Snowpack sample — Buffalo Mountain, Silverthorne, Colorado, USA (1/25/25, 10:11 AM MST)
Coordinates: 39.6222, -106.1139
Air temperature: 22 °F
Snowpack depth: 110 cm
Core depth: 40 cm
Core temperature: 46.4 °F
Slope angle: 12°, slope face: 102°
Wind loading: high
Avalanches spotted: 0
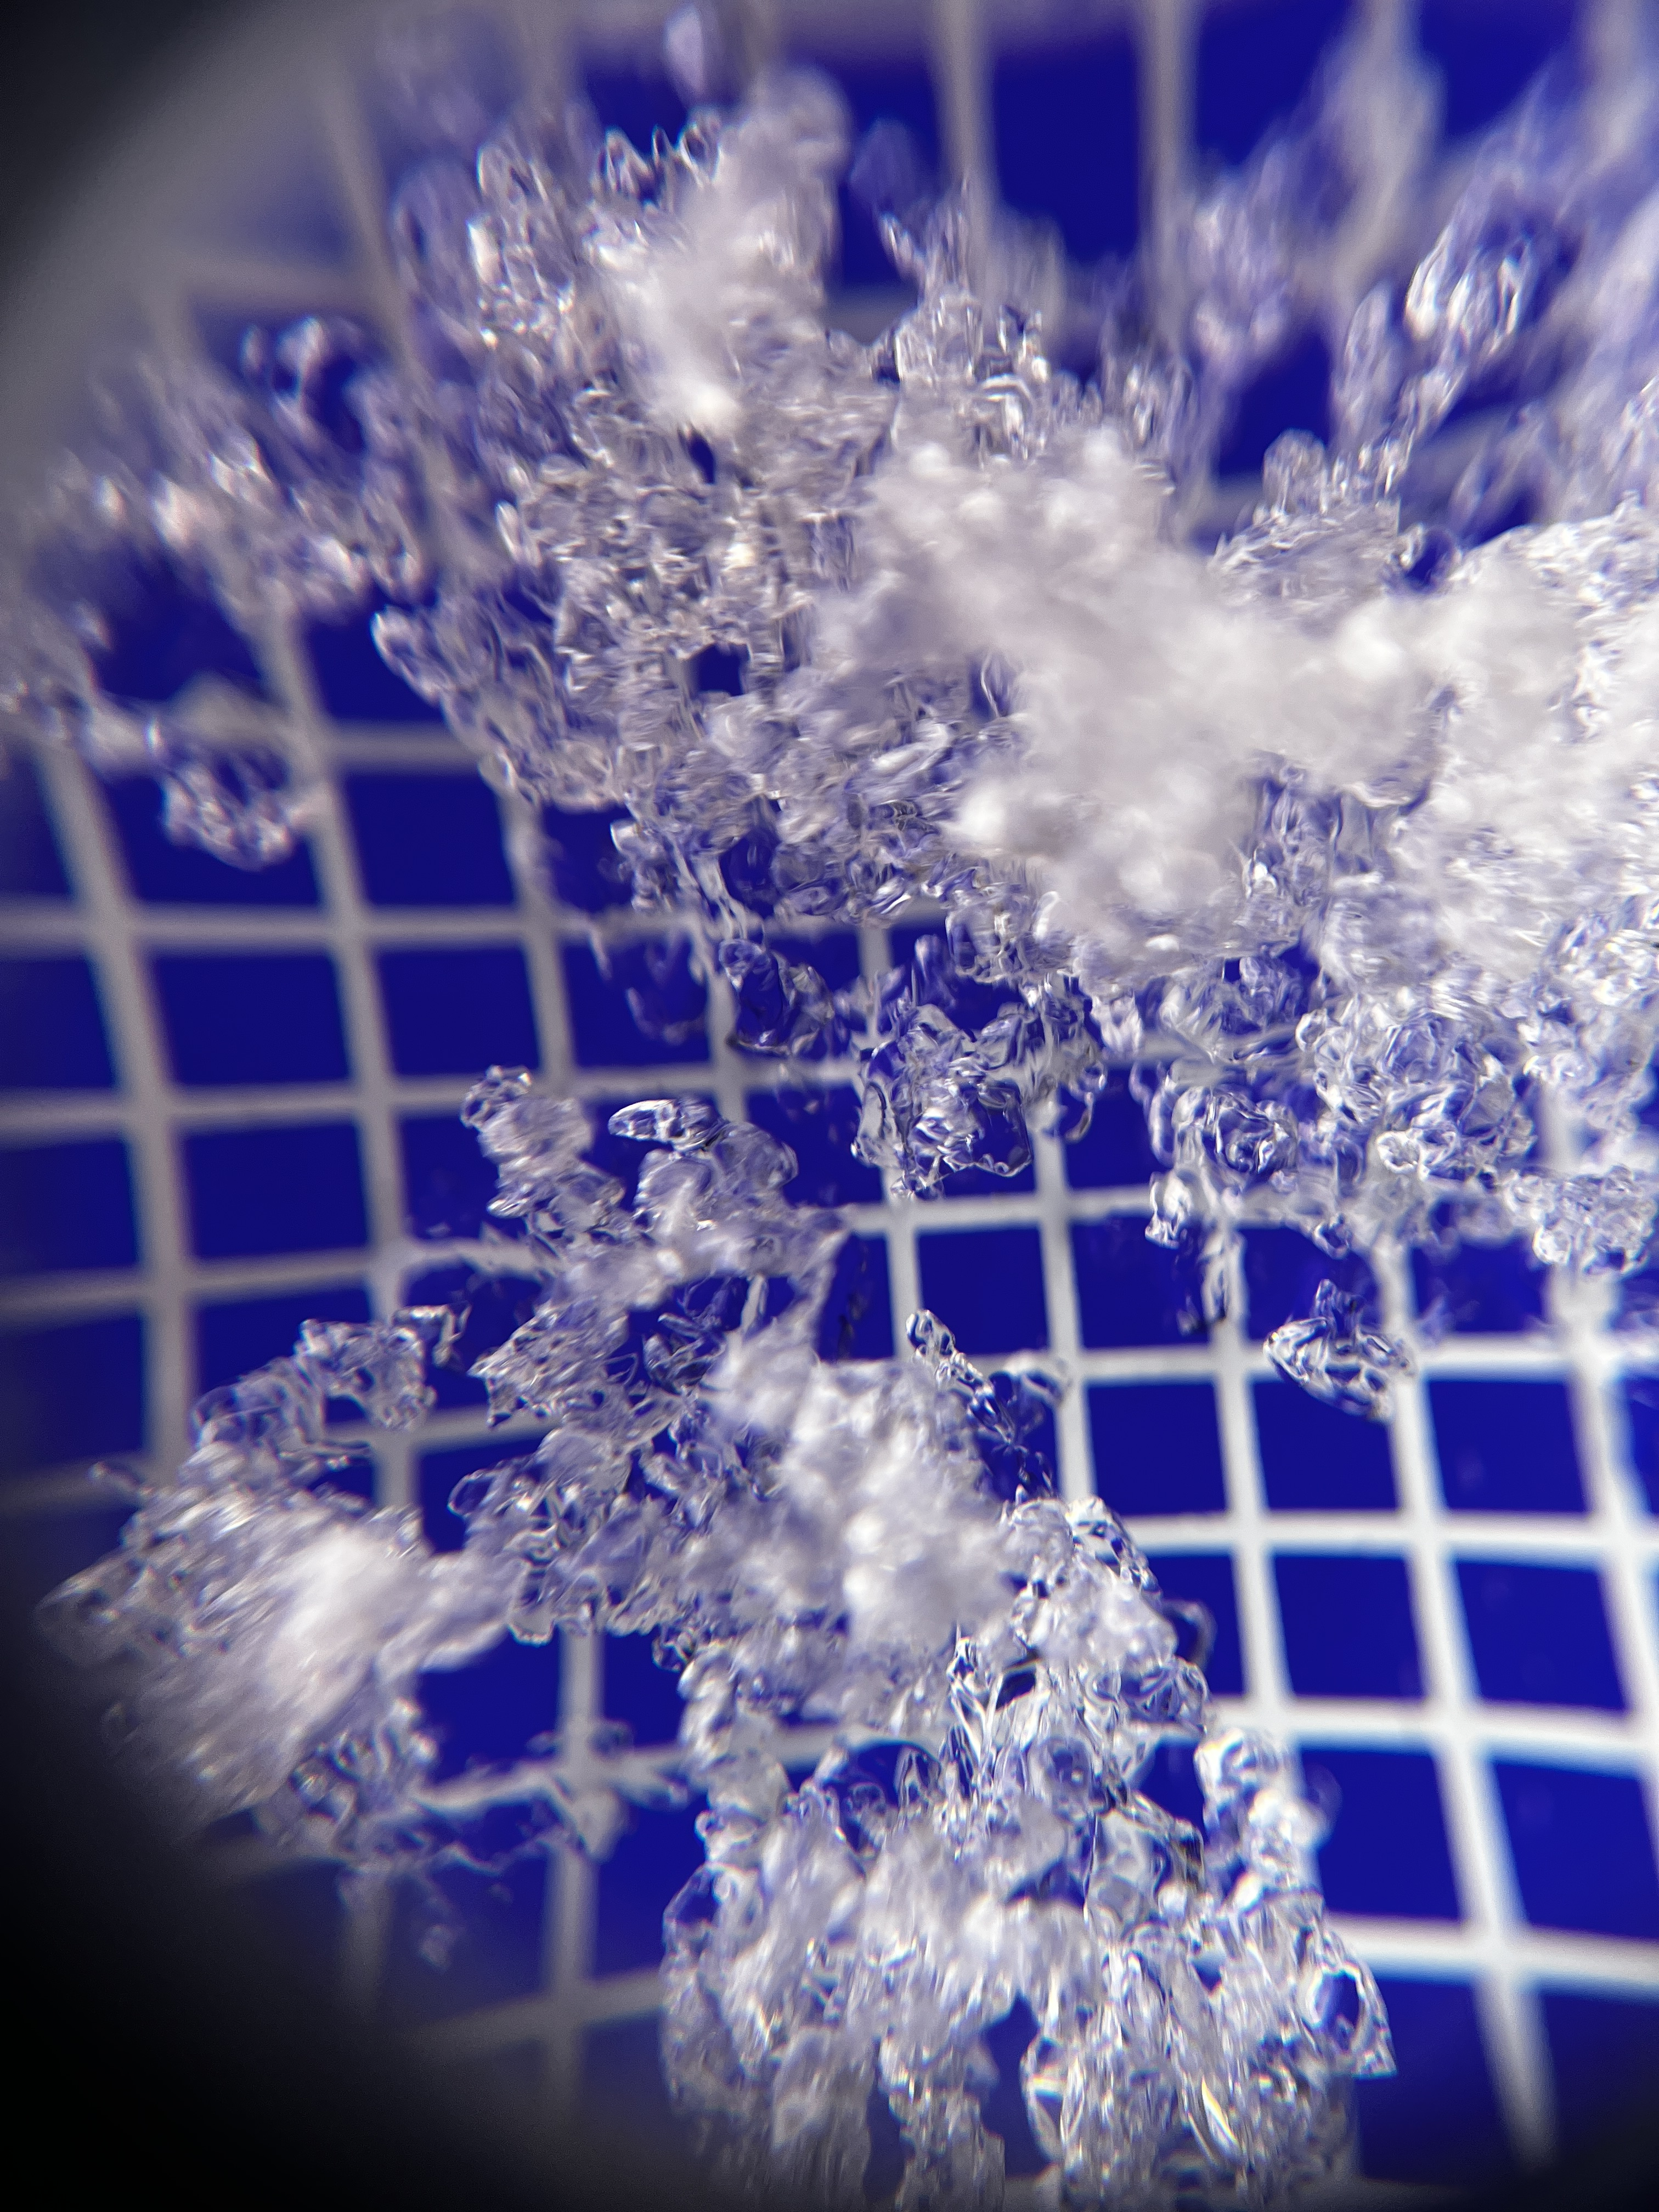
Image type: magnified_profile
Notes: No avalanches nearby, collected on the outskirts of a fire break 15 meters from the treeline, on way to Buffalo and Red Mountain